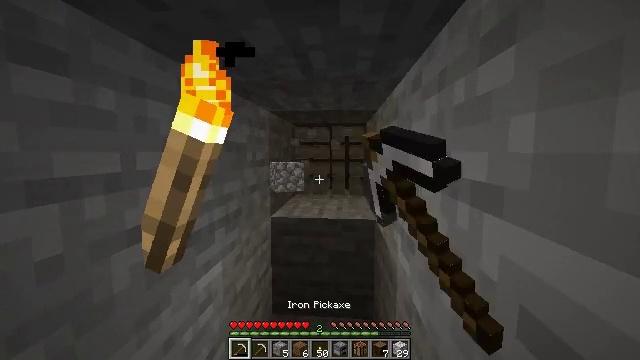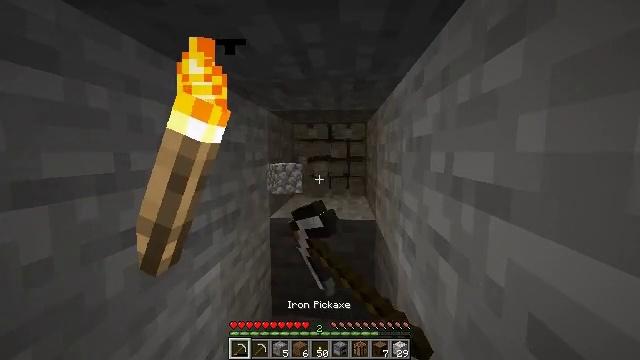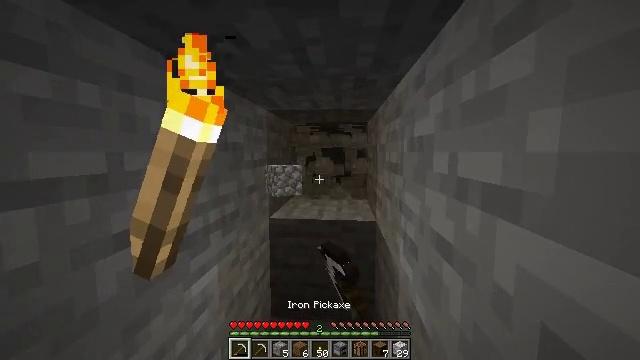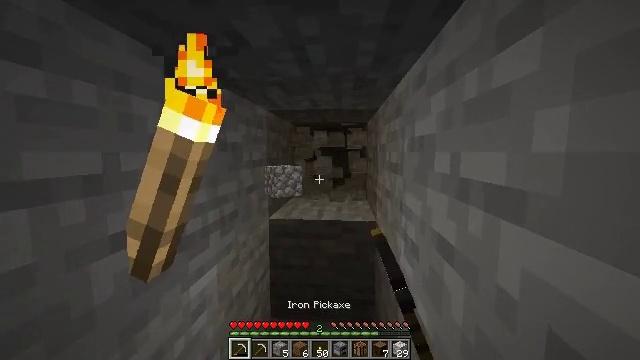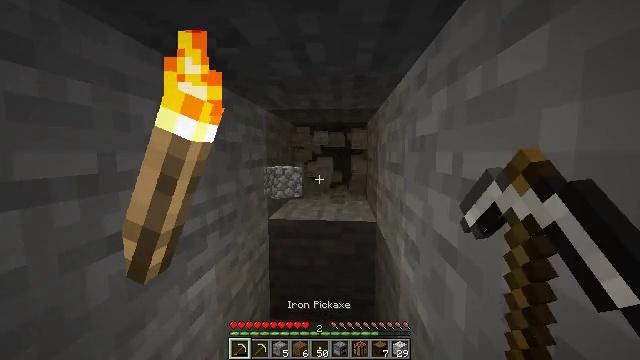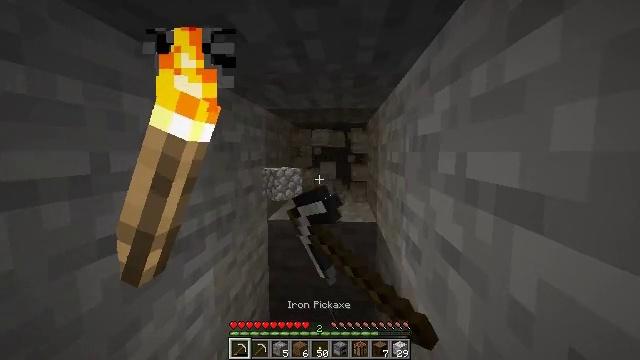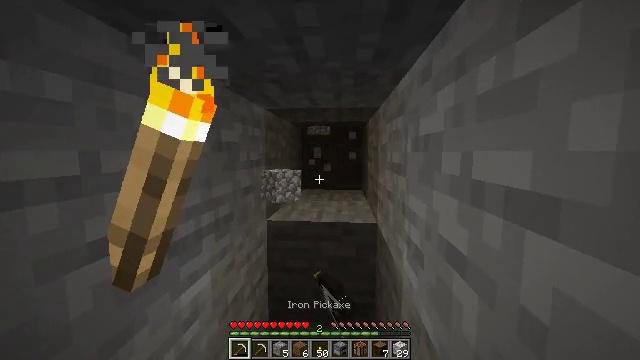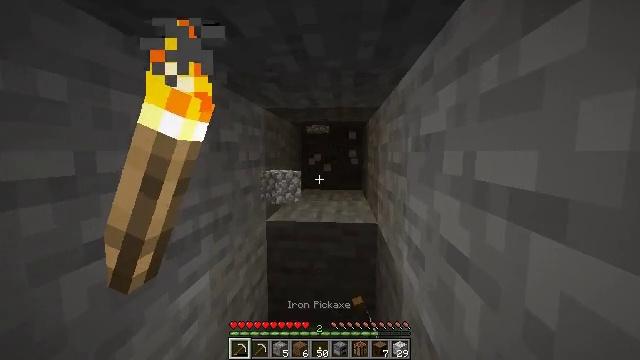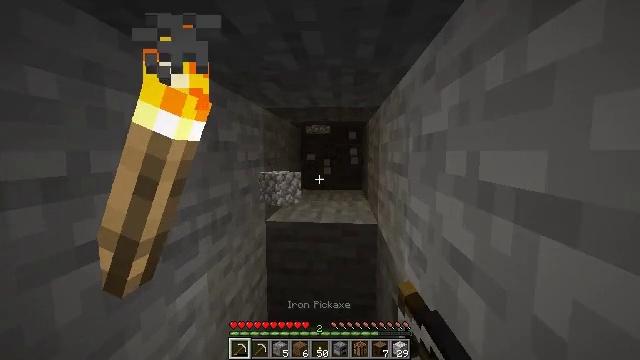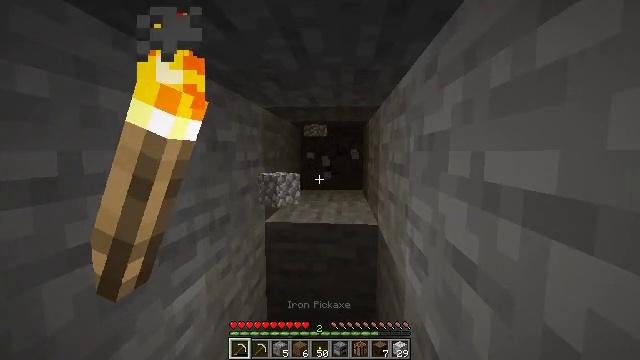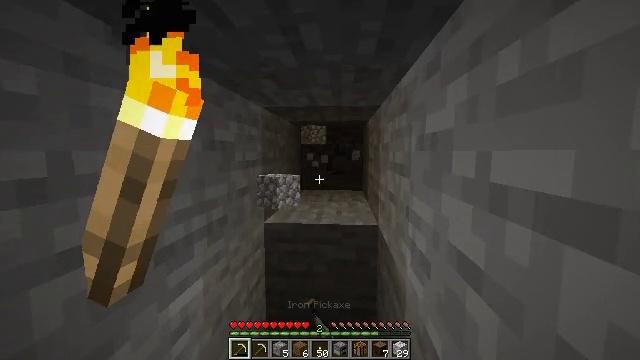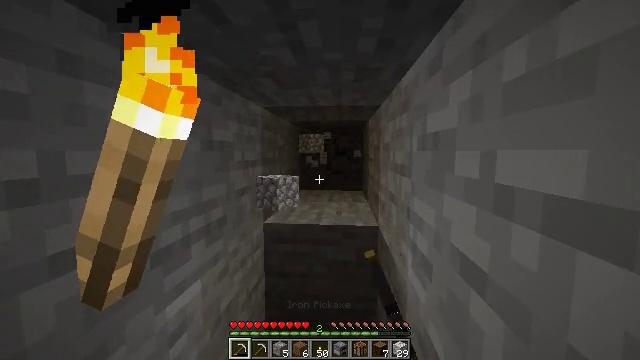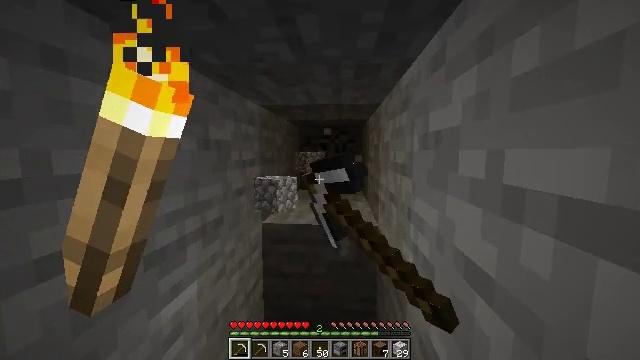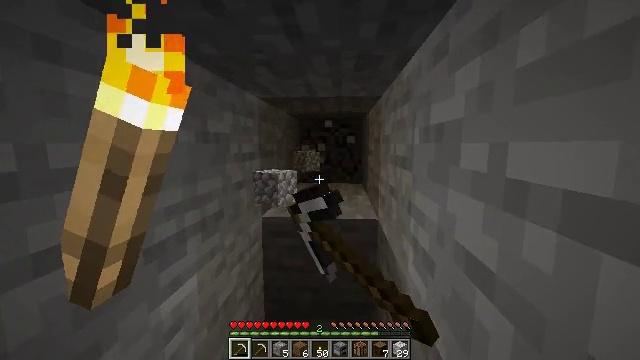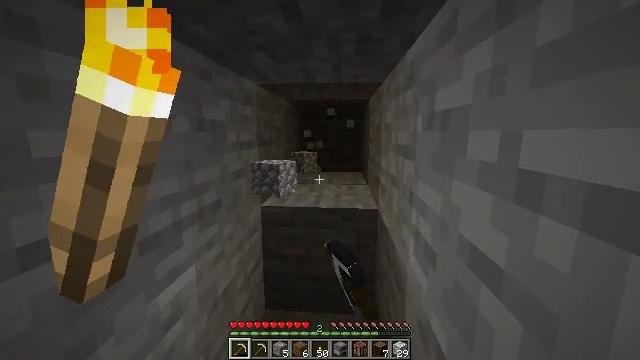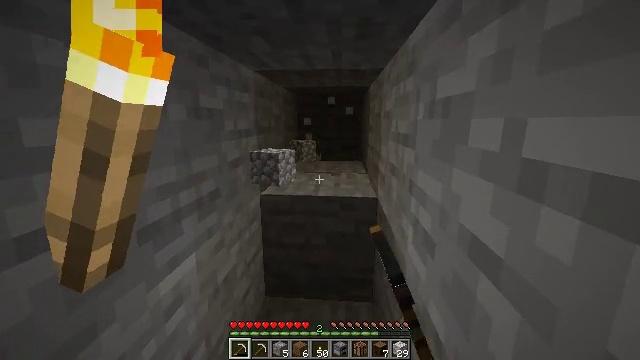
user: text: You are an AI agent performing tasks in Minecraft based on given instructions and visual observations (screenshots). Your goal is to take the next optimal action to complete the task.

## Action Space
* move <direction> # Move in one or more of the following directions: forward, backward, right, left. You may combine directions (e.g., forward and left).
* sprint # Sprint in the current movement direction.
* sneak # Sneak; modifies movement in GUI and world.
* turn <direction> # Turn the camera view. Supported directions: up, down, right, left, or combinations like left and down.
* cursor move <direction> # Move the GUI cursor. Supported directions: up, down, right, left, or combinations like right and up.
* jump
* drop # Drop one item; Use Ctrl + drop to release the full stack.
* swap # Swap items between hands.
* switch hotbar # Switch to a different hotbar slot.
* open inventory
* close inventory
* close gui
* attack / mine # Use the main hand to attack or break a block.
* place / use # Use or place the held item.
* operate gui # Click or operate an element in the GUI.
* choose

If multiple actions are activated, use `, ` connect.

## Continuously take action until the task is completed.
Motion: motion action
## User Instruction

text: Harvest stone in the caves.
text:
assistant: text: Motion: move right, attack / mine
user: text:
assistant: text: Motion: move right, attack / mine
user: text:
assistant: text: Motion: move right, attack / mine
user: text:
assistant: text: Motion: move right, attack / mine
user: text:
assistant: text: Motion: move right, attack / mine
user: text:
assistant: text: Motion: move right, attack / mine
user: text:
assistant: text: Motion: move right, attack / mine
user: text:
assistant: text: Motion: move right, attack / mine
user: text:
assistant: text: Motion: move right, attack / mine
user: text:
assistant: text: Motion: move right, attack / mine
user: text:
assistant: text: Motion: move right, attack / mine
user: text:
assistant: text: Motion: move right, attack / mine
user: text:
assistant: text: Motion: move right, turn down, attack / mine
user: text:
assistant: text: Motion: move right, turn down, attack / mine
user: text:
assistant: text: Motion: move right, turn down, attack / mine
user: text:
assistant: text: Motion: move right, turn down, attack / mine
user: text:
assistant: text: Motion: move right, turn down, attack / mine
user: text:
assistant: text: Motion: move right, attack / mine
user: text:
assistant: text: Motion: move right, attack / mine
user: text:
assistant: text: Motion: move right, attack / mine
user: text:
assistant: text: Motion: move right, attack / mine
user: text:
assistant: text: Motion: move right, attack / mine
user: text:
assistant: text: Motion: move right, attack / mine
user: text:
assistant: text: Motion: move right, attack / mine
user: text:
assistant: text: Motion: move right, attack / mine
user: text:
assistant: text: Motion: move right, attack / mine
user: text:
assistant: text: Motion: move right, attack / mine
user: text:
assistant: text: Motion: move right, attack / mine
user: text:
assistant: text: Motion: move right, attack / mine
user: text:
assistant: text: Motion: move right, attack / mine